Chest X-ray:
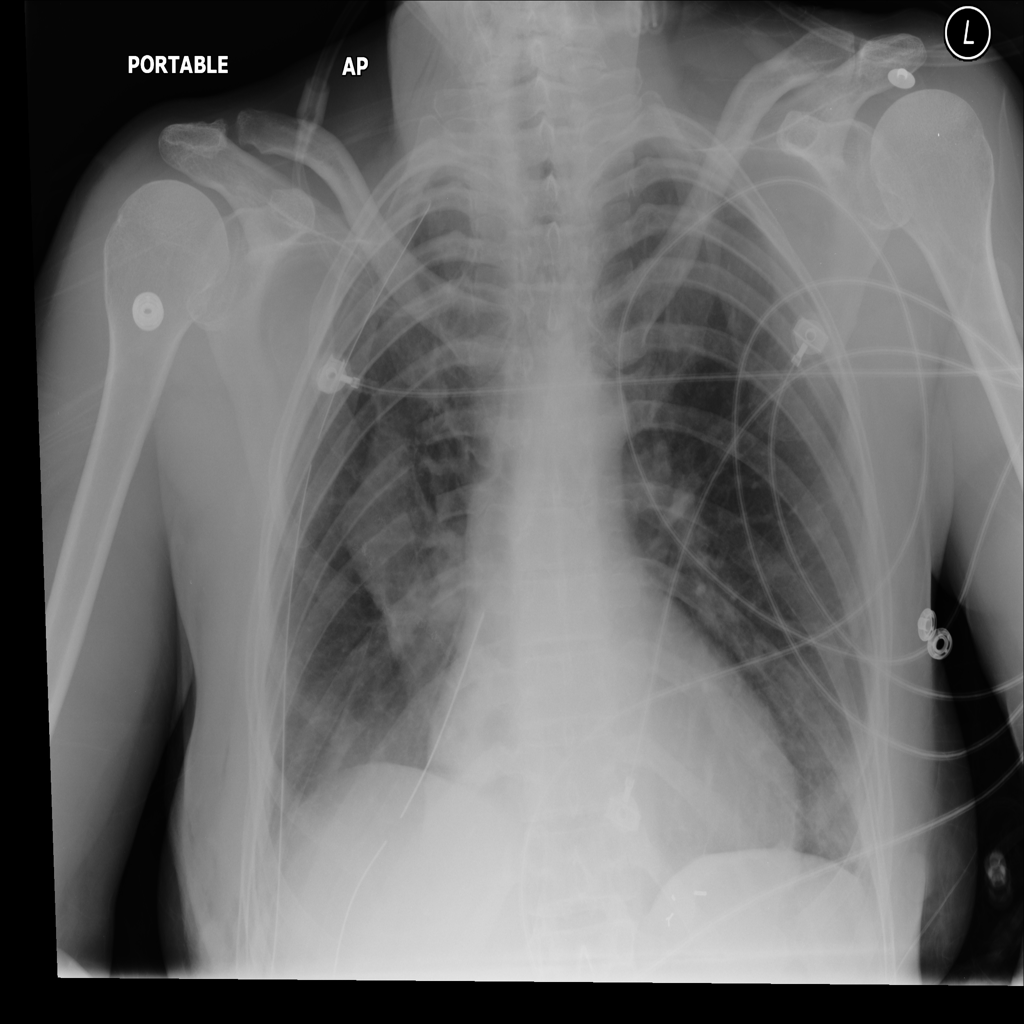
Findings: Consolidation, Cardiomegaly, Effusion, Fracture
No abnormal finding: no